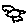
Label: bird